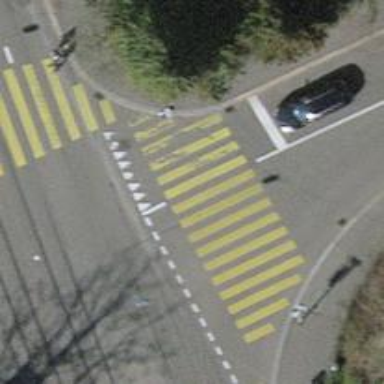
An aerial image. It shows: Paved footway with marked crossing.